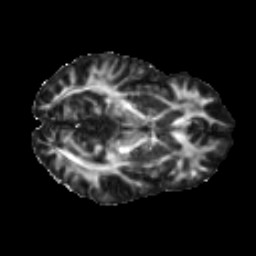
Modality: FA
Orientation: axial
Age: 35
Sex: male
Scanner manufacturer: ge
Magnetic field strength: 3 T
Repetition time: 7.8 s
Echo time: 0.0606 s